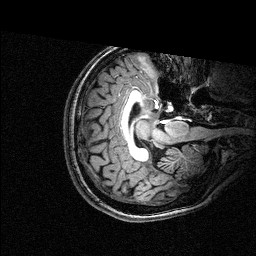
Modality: T1w
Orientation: axial
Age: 30
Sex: female